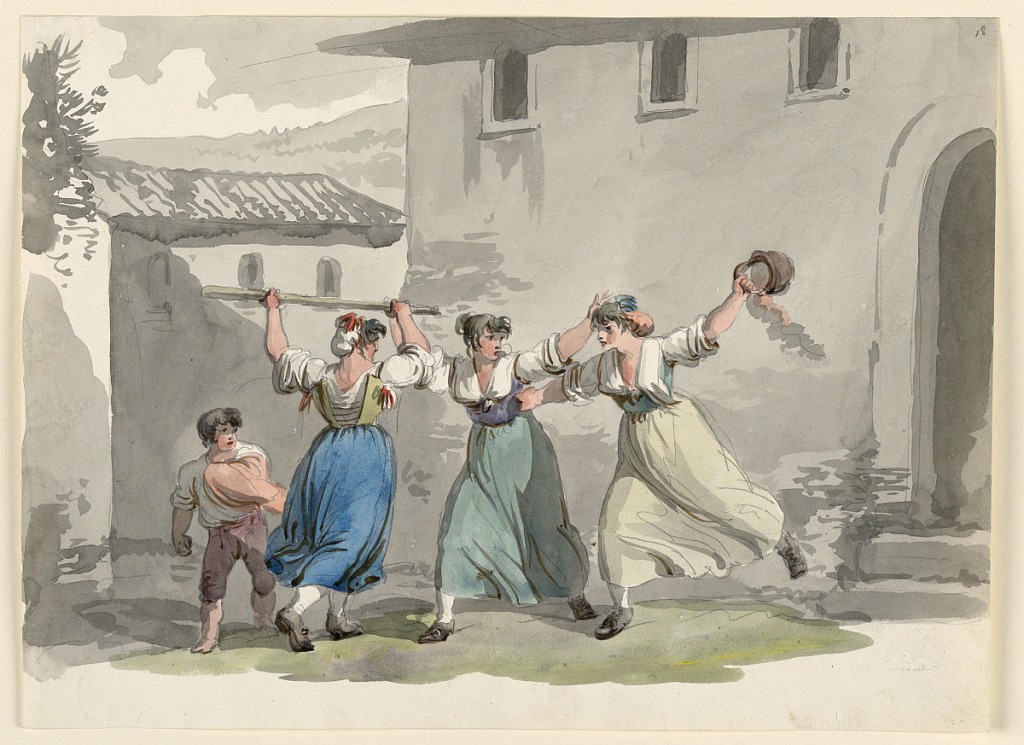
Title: Fight of Women in Rome
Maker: Bartolomeo Pinelli, Italian, 1781–1835
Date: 1807–08
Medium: Pen and gray ink with watercolor and black chalk on off-white wove paper
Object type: Drawing
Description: The three women are similar to those plate 18, loc. cit. The boy is watching for the proper moment to throw a pebble.